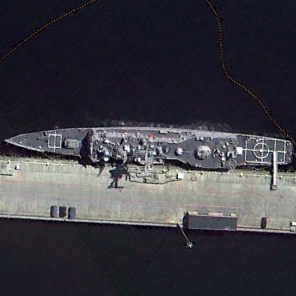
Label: cruiser